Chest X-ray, PA view. Patient: 57 years old, sex M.
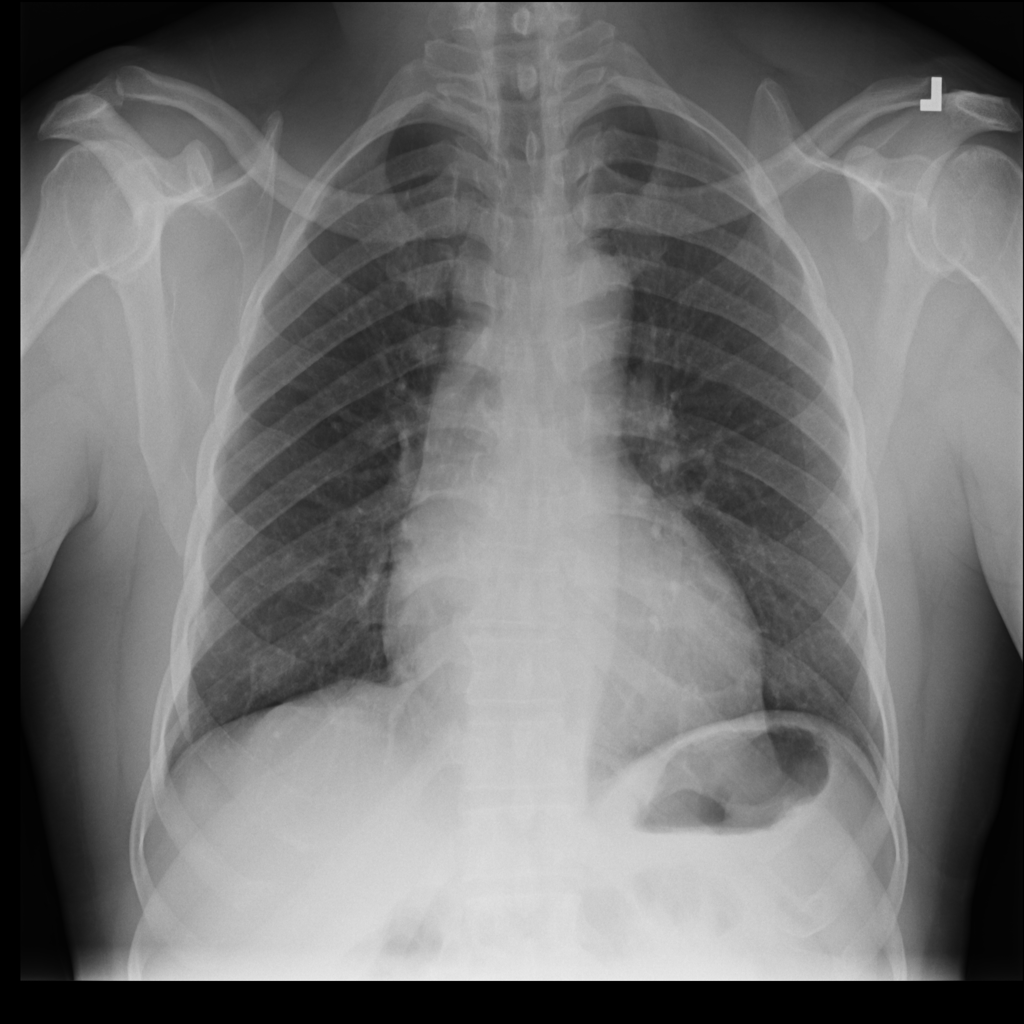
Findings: Cardiomegaly